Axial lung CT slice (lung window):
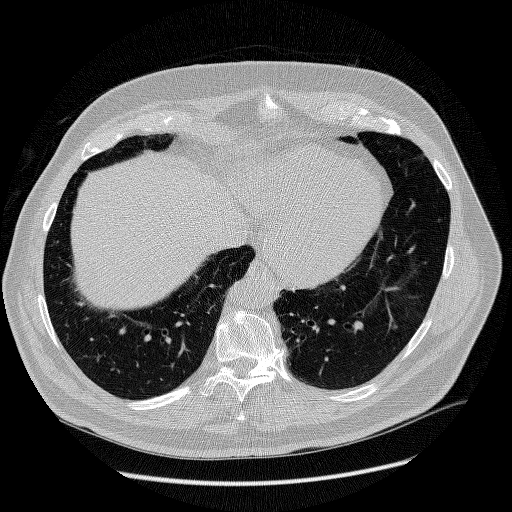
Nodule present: yes
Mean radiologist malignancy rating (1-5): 2.75